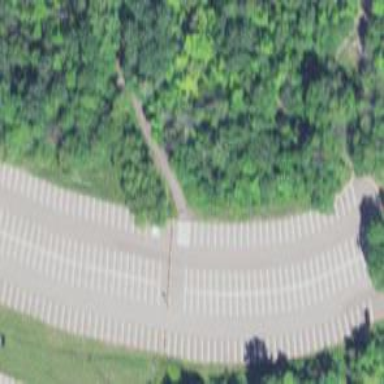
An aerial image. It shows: Paved parking area.